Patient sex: M
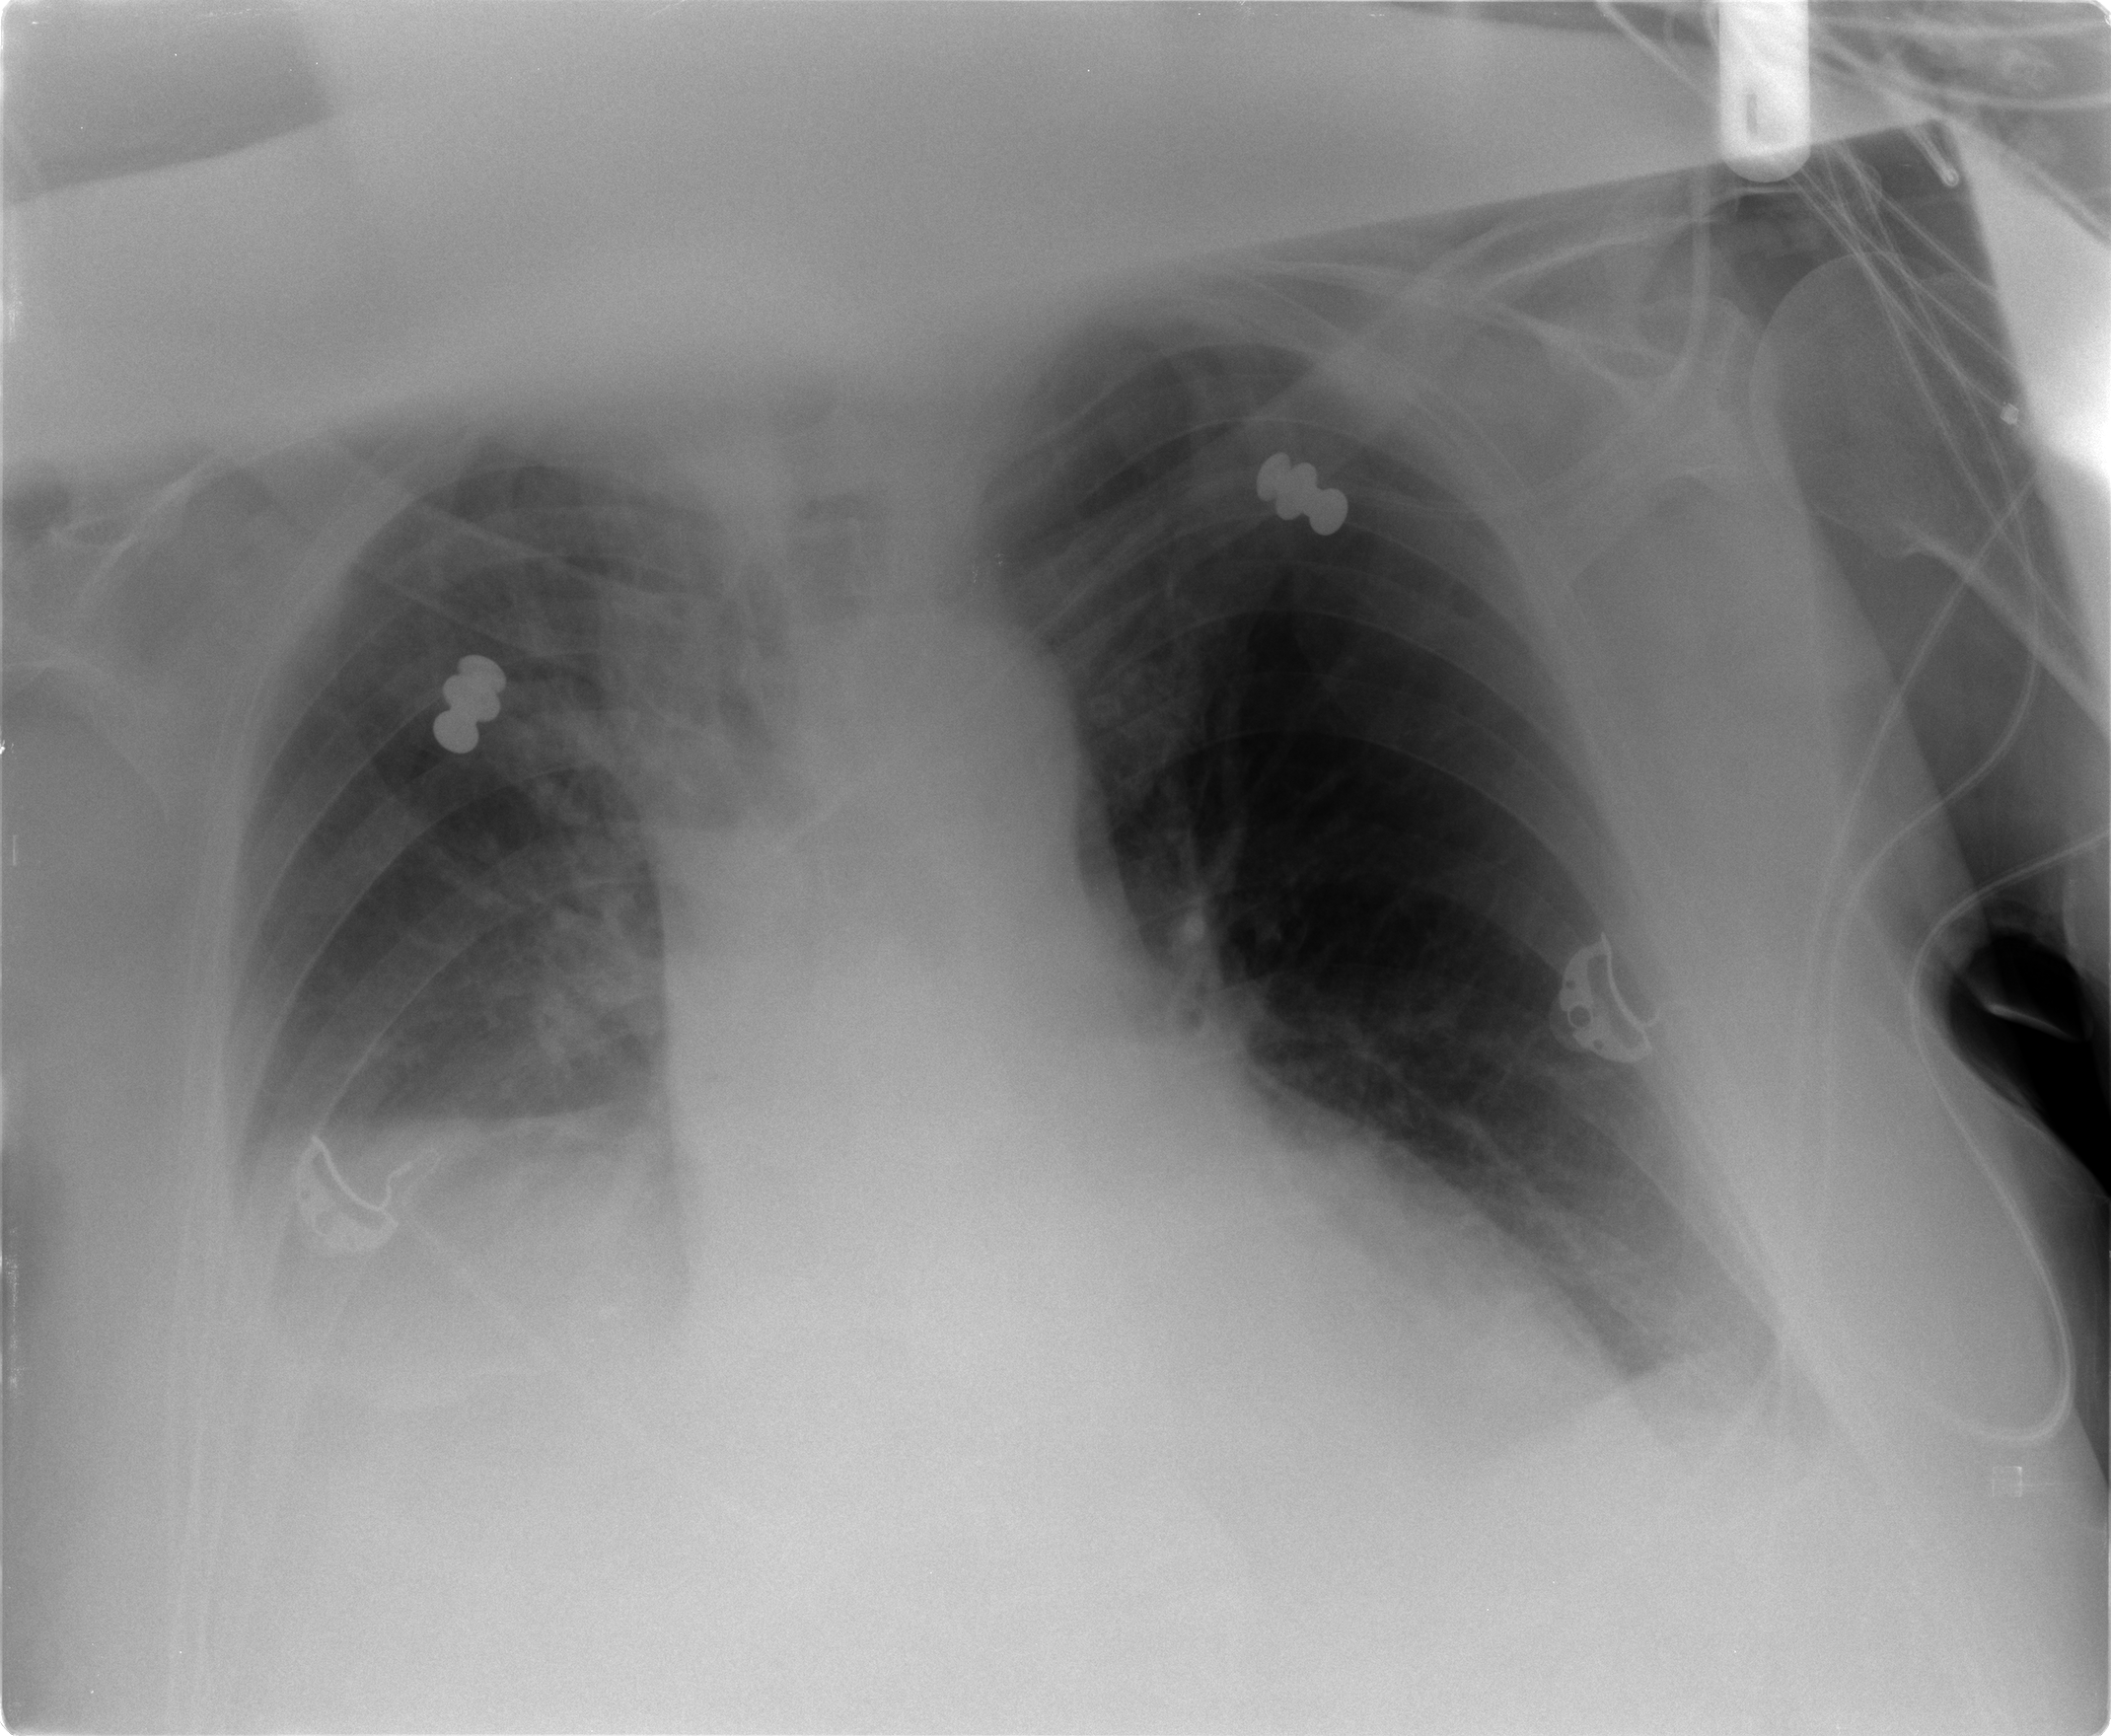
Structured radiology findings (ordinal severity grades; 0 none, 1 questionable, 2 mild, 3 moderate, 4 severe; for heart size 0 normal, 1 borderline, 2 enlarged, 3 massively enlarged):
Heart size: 2
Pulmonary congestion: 2
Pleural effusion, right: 2
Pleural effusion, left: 2
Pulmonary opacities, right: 1
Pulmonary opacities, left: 1
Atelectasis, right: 3
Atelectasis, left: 2